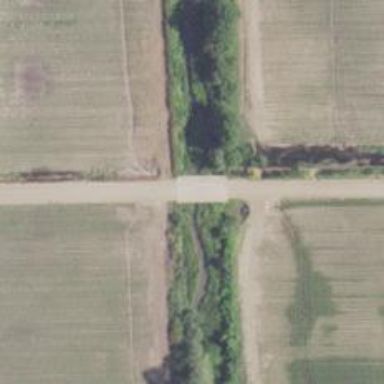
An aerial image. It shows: Residential road with bridge.